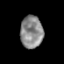
Tissue: prostate
Cell type: Fibroblasts
Senescence score: 0.7977
Nuclear area (px): 711
Mean DAPI intensity: 138.613